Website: ulta-beauty
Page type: address-validator
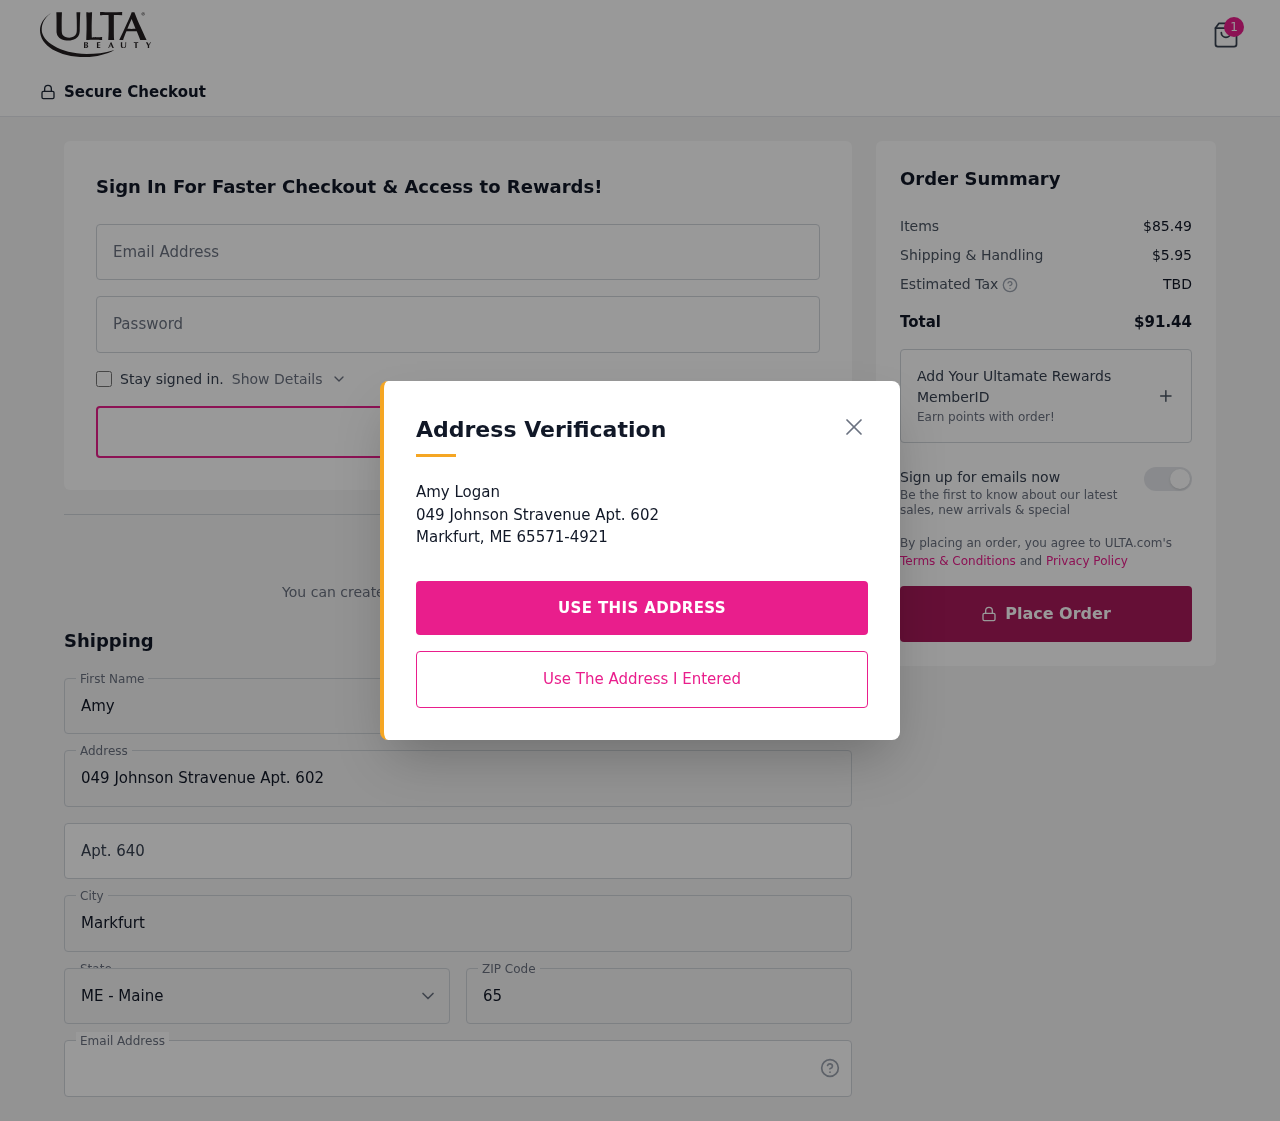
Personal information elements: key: PII_CITY
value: Markfurt
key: PII_EMAIL
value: amy_logan@hotmail.com
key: PII_FIRSTNAME
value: Amy
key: PII_LASTNAME
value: Logan
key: PII_POSTCODE
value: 65571
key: PII_STATE_ABBR
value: ME
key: PII_STREET
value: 049 Johnson Stravenue Apt. 602
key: PII_STREET2
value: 049 Johnson Stravenue Apt. 602
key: PII_STREET2
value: Apt. 640
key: PII_FULLNAME2
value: Amy Logan
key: PII_CITY2
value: Markfurt
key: PII_STATE_ABBR2
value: ME
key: PII_POSTCODE_FULL
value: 65571
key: PII_POSTCODE_EXT
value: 4921
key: PII_POSTCODE_NUMERIC
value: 65571
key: PII_POSTCODE_EXT_NUMERIC
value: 4921
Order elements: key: ORDER_NUM_ITEMS
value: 1
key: ORDER_SUBTOTAL
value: $85.49
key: ORDER_SHIPPING_COST
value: $5.95
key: ORDER_TOTAL
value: $91.44